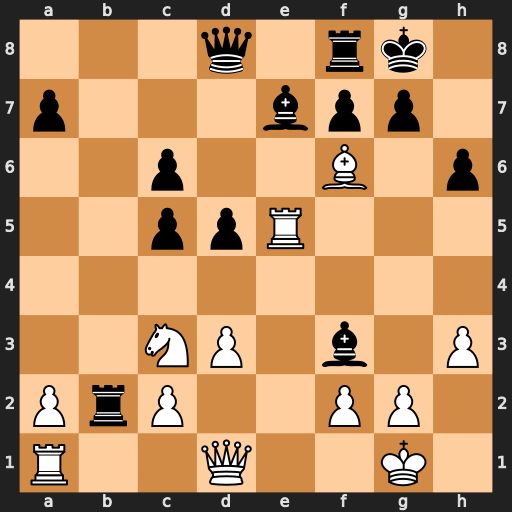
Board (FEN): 3q1rk1/p3bpp1/2p2B1p/2ppR3/8/2NP1b1P/PrP2PP1/R2Q2K1
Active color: w
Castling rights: -
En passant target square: -
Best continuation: Bxe7 Bxd1 Bxd8